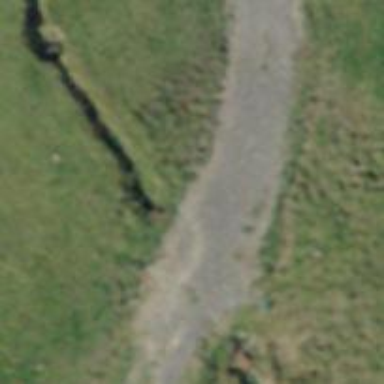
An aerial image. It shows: Culvert tunnel passing through ditch.